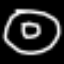
Label: donut